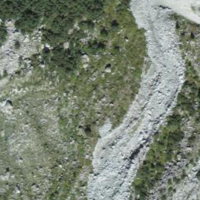
EUNIS habitat code: 31
Species observed at this site:
Phoenicurus ochruros